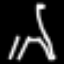
Label: The Eiffel Tower